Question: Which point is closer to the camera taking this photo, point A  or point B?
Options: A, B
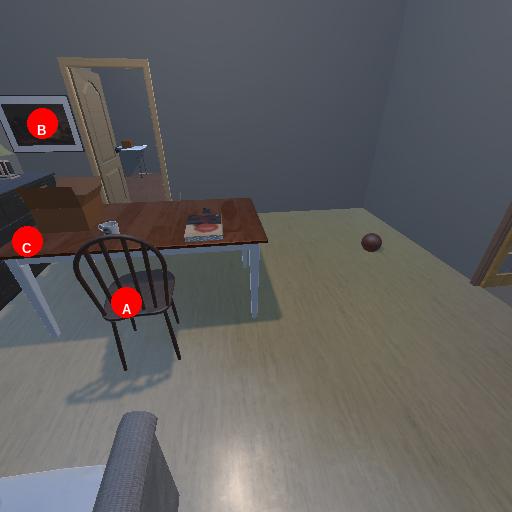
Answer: A